Question: I am getting TF400997 when I am trying to configure TFS Scheduled backup using TFS Admin console. Here is my setup:
SQL Server name: Machine1
SQL Server service running under: sqlserverservice@domain.com (which is a domain user and local admin on Machine1 and Machine2)
SQL Server agent service running under: sqlserverservice@domain.com
TFS server name: Machine2
TFS service running under: tfsservice@domain.com (local admin on Machine2 and Machine1)
Network backup path: \Machine2\Backup (gave full permission to sqlserverservice@domain.com on Backup folder)
This is what I am getting while verifying the settings and it does not allow me to setup scheduled backup:

Google this already and it looks like my setup should work, Can anyone please help?
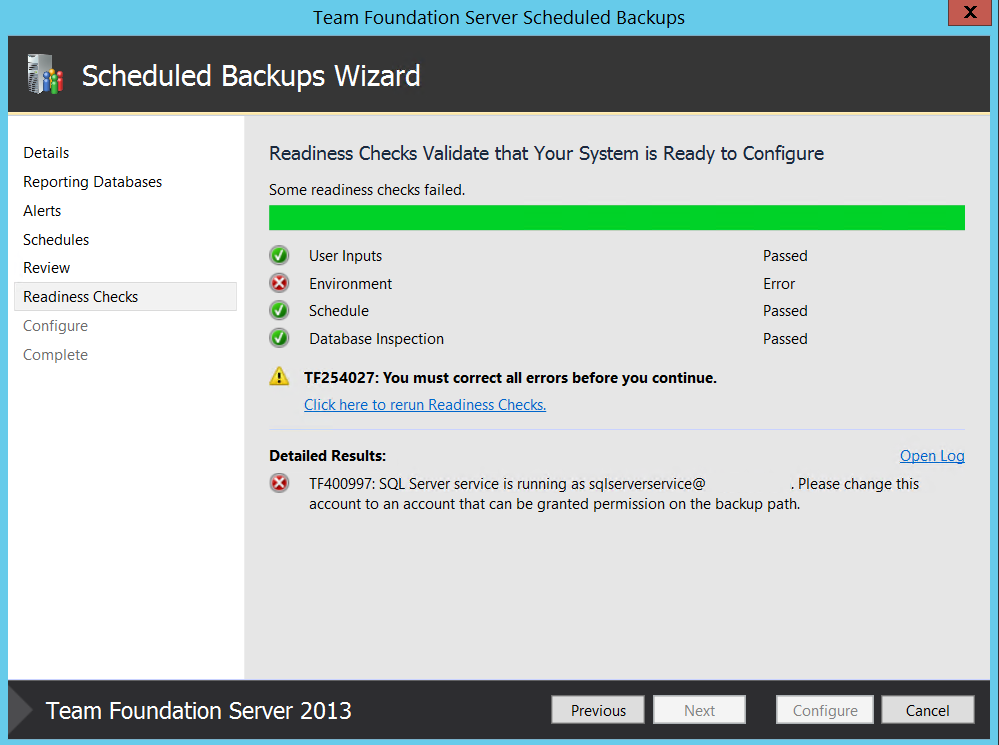
Answer: Backup is executed by TFS Job Service: check also TFS user's permissions.